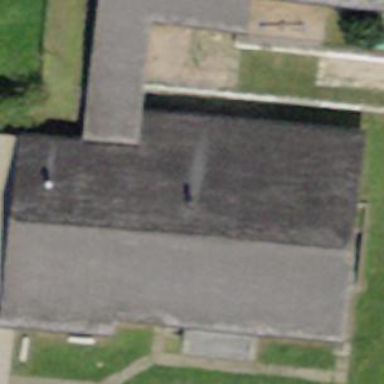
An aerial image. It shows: Kindergarten.